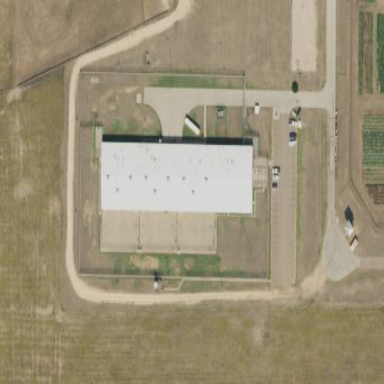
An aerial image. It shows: Prison.